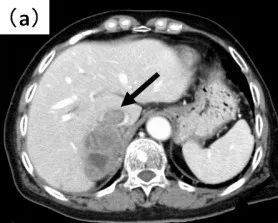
Abdominal computed tomography(CT)and magnetic resonance imaging. Contrast enhanced CT.
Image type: radiology (ct)